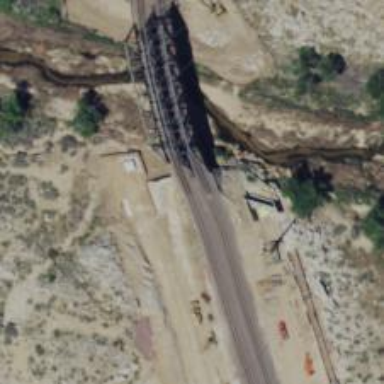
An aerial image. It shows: Truss bridge carrying railway line.